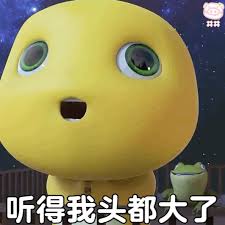
Label: nailong